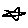
Label: star